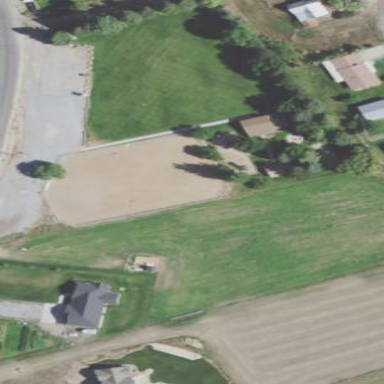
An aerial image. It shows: Equestrian sport is being practiced.